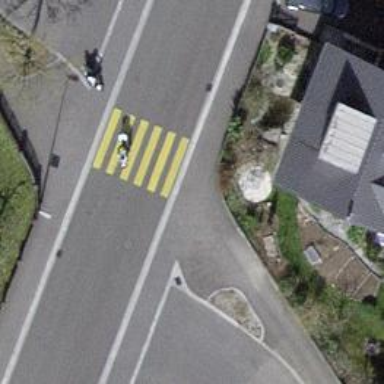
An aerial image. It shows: Marked crossing on the road.